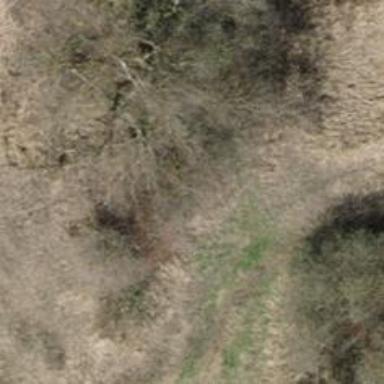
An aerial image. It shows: Path with grass surface. The track type is grade 5.